Question: I am building a report in 'R' with the use of 'knitr'. The file is of '.Rnw' extension and I compile it into PDF file.
I faced a problem when using a 'woe::iv.mult' function. Using this function causes some information being printed on the console and the same information is then contained within the resulted PDF file (see the example below).
(I believe it is more general issue than only with the 'woe::iv.mult' function; I have faced similar problem when working with some time series methods, unfortunately I do not remember the details.)
'''
\documentclass{article}
\usepackage[sc]{mathpazo}
\usepackage[T1]{fontenc}
\usepackage{geometry}
\geometry{verbose,tmargin=2.5cm,bmargin=2.5cm,lmargin=2.5cm,rmargin=2.5cm}
\begin{document}
<<setup, echo=FALSE, cache=FALSE>>=
library(knitr)
knitr::opts_chunk$set(echo=F, eval=T, message = F, warning=F, cache = TRUE, fig=TRUE)
@
I do not want this to be printed in PDF output:
<<chunk1, echo=FALSE, message=FALSE>>=
library(woe)
iv.mult.res <- iv.mult(german_data,"gb", verbose = FALSE)
@
And I want this to be printed in PDF output:
<<chunk2>>=
print(iv.mult.res[[1]])
@
\end{document}
'''

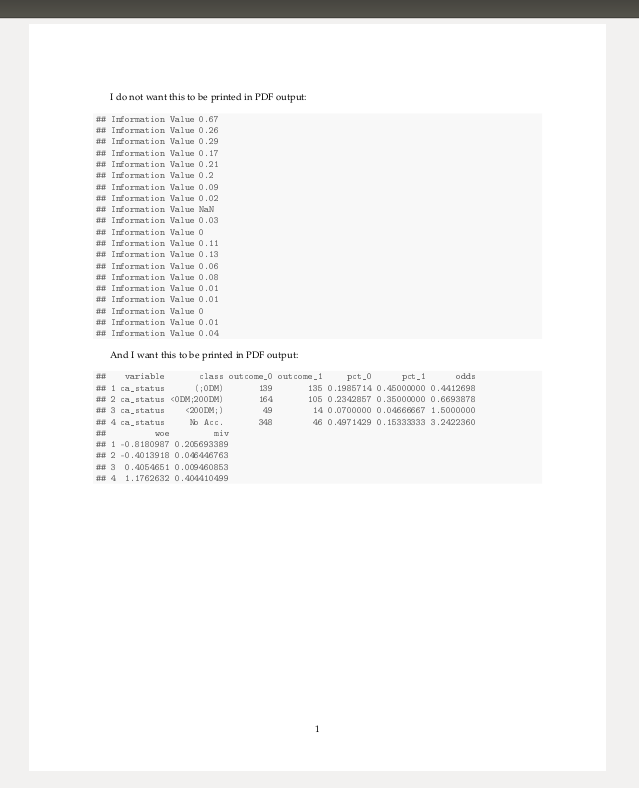
Answer: My guess is that the package author used 'cat()' instead of 'message()' to write out the messages, in which case you will have to use 'results = 'hide'' to hide the text output (<URL>.